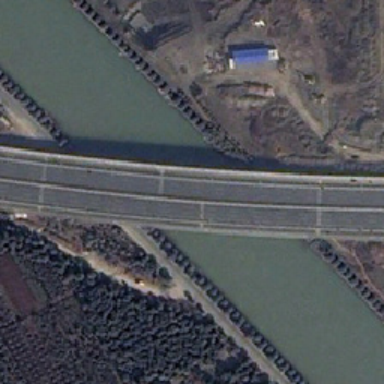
The two-lane bridge leans towards the dark green river .